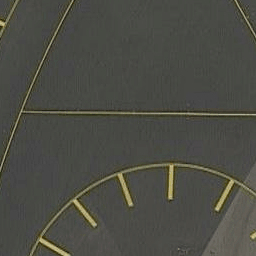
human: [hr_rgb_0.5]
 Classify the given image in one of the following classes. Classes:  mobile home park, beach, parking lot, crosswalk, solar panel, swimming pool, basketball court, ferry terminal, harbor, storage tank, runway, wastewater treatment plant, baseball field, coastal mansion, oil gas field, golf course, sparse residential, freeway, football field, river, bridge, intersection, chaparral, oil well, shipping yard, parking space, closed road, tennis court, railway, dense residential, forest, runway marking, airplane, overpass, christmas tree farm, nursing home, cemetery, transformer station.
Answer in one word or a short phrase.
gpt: runway marking